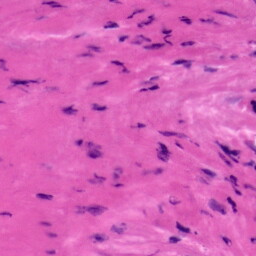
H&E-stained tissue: Tonsil